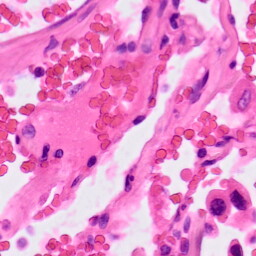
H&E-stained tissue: Lung